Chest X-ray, PA view. Patient: 40 years old, sex M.
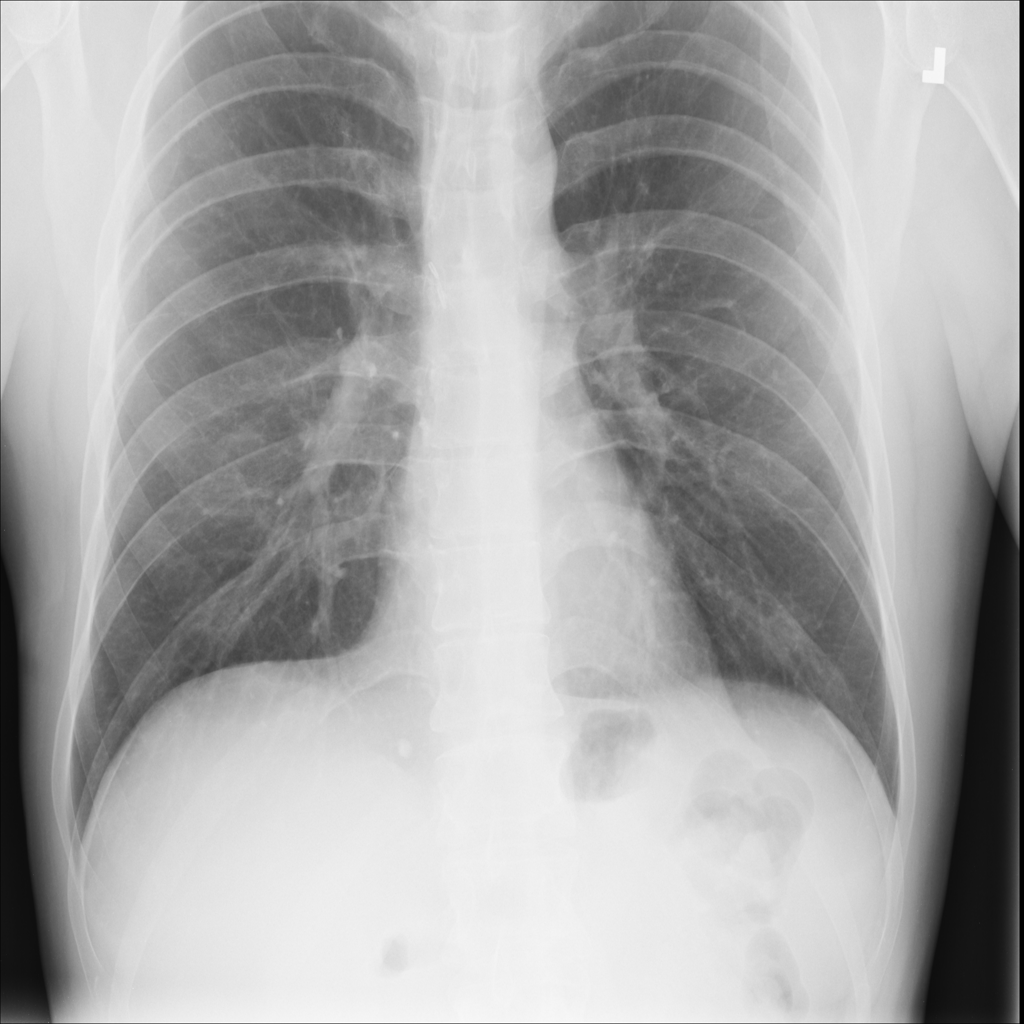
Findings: Nodule